Question: I have a <URL> which creates a Grid with editing enabled. The problem I am facing is that the textfields that are displayed when editing a row are too narrow. They are about half the column width.

'''
// Data to be bound to the grid.
var albums = [{
title: 'Frampton Comes Alive!',
artist: 'Peter Frampton',
genre: 'Rock',
year: '01/06/1976'
}, {
title: 'Led Zeppelin II',
artist: 'Led Zeppelin',
genre: 'Rock',
year: '10/22/1969'
}, {
title: 'Queen',
artist: 'Queen',
genre: 'Rock',
year: '07/13/1973'
}];
// Imports
Ext.require([
'Ext.grid.*',
'Ext.data.*'
]);
// Models
Ext.define('AlbumManager.model.Album', {
extend: 'Ext.data.Model',
fields: [{
name: 'title',
type: 'string'
}, {
name: 'artist',
type: 'string'
}, {
name: 'genre',
type: 'string'
}, {
name: 'year',
type: 'date',
dateFormat: 'm/d/Y'
}]
});
// Stores
Ext.define('AlbumManager.store.AlbumStore', {
extend: 'Ext.data.JsonStore',
storeId: 'albumStore',
model: 'AlbumManager.model.Album',
data: albums,
autoLoad: 'true'
});
// Plugins
Ext.define('AlbumManager.plugin.AlbumEdit', {
extend: 'Ext.grid.plugin.RowEditing',
clicksToMoveEditor: 1,
autoCancel: false
});
// Create view DOM onReady.
Ext.onReady(function () {
// Store
var albumStore = Ext.create('AlbumManager.store.AlbumStore');
var rowEditing = Ext.create('AlbumManager.plugin.AlbumEdit');
var grid = Ext.create('Ext.grid.GridPanel', {
id: 'gridPanel',
title: 'Albums',
width: 400,
height: 200,
renderTo: 'grid-example',
store: albumStore,
columns: [{
header: 'Album Title',
dataIndex: 'title',
flex: 1,
editor: {
width: 300,
allowBlank: false
}
}, {
header: 'Artist',
dataIndex: 'artist',
flex: 1,
editor: {
allowBlank: false
}
}, {
header: 'Genre',
dataIndex: 'genre',
width: 60,
editor: {
allowBlank: true
}
}, {
header: 'Year',
dataIndex: 'year',
width: 60,
editor: {
xtype: 'datefield',
allowBlank: true
},
renderer: Ext.util.Format.dateRenderer('M Y')
}],
plugins: [rowEditing],
dockedItems: [{
xtype: 'toolbar',
dock: 'top',
items: [{
xtype: 'button',
text: 'Add New Album',
handler: function () {
// Create a model instance
var r = Ext.create('AlbumManager.model.Album', {
title: 'New Album',
artist: 'New Artist'
});
albumStore.insert(0, r);
rowEditing.startEdit(0, 0);
},
disabled: false
}, {
xtype: 'button',
text: 'Delete Album',
handler: function () {
Ext.MessageBox.confirm('Delete', 'Are you sure ?', function (btn) {
if (btn === 'yes') {
var sm = grid.getSelectionModel();
rowEditing.cancelEdit();
albumStore.remove(sm.getSelection());
if (albumStore.getCount() > 0) {
sm.select(0);
}
}
});
},
disabled: false
}]
}]
});
});
'''
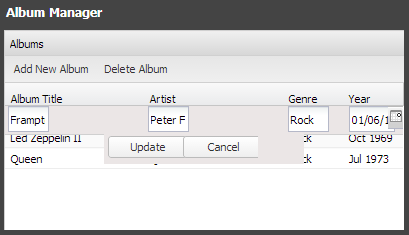
Answer: In your fiddle you use javascript from Ext JS 4.2.0 version but CSS from Ext JS 4.0.2a version.
You always should use javascript files and CSS from same version of Ext JS framework. Otherwise you can get unexpected results as you can see in your fiddle.
When I setup your fiddle with javascript and CSS from Ext JS 4.2.1 version, everything works without problems: <URL>